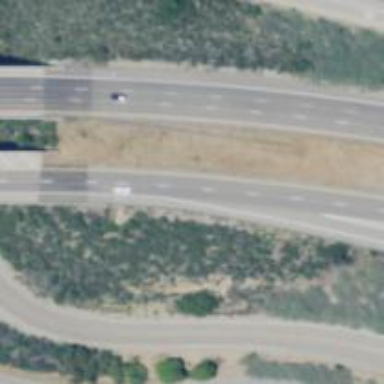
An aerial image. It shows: Motorway.